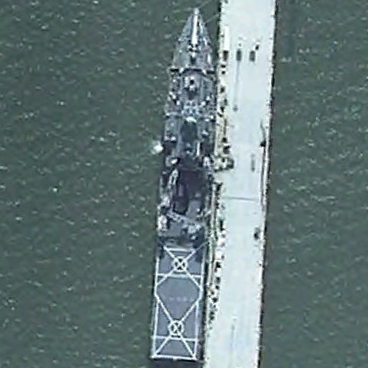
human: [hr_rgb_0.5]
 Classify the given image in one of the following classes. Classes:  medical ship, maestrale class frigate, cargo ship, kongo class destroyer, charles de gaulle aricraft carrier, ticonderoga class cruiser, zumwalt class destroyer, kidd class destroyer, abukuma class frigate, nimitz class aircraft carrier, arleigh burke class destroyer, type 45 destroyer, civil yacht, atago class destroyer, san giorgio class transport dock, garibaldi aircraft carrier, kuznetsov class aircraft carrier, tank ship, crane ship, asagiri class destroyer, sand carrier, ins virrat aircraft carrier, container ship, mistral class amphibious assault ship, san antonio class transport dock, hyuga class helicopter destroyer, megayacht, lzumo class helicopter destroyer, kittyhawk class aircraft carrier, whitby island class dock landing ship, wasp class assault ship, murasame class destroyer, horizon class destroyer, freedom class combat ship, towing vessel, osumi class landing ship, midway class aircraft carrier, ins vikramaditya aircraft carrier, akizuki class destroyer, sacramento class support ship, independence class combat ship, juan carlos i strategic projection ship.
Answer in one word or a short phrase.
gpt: Whitby Island class dock landing ship